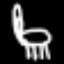
Label: chair